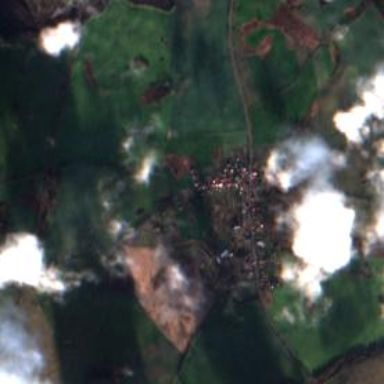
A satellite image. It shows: Village.